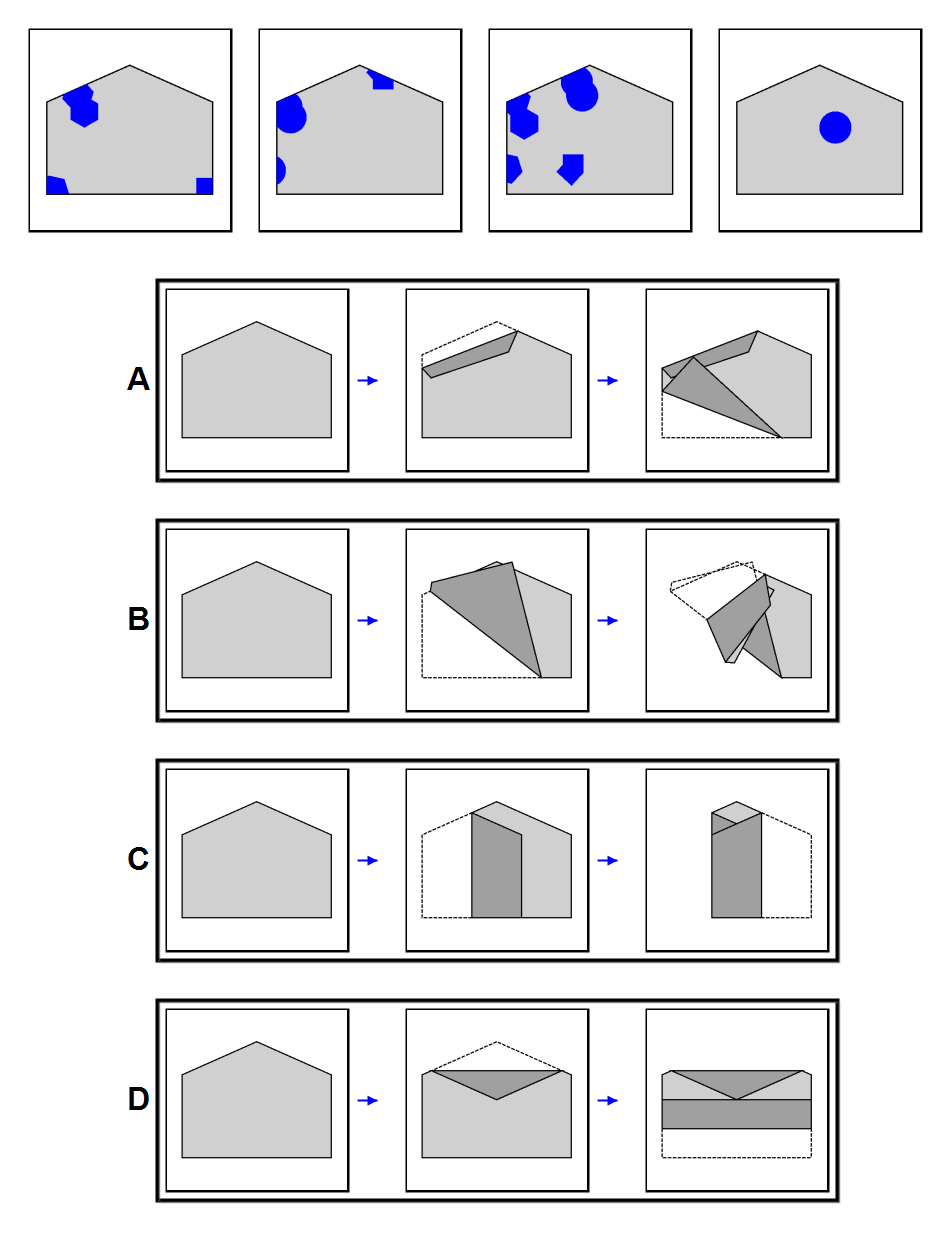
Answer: A